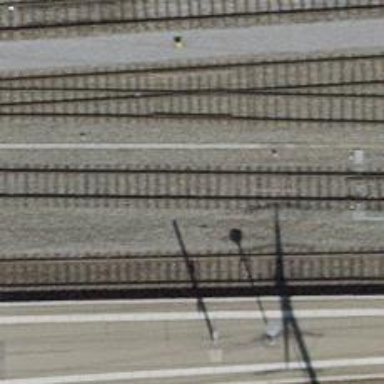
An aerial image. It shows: Railway siding with one electrified track and contact line for powering the train.